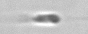
Label: flagellate_morphotype3